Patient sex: M
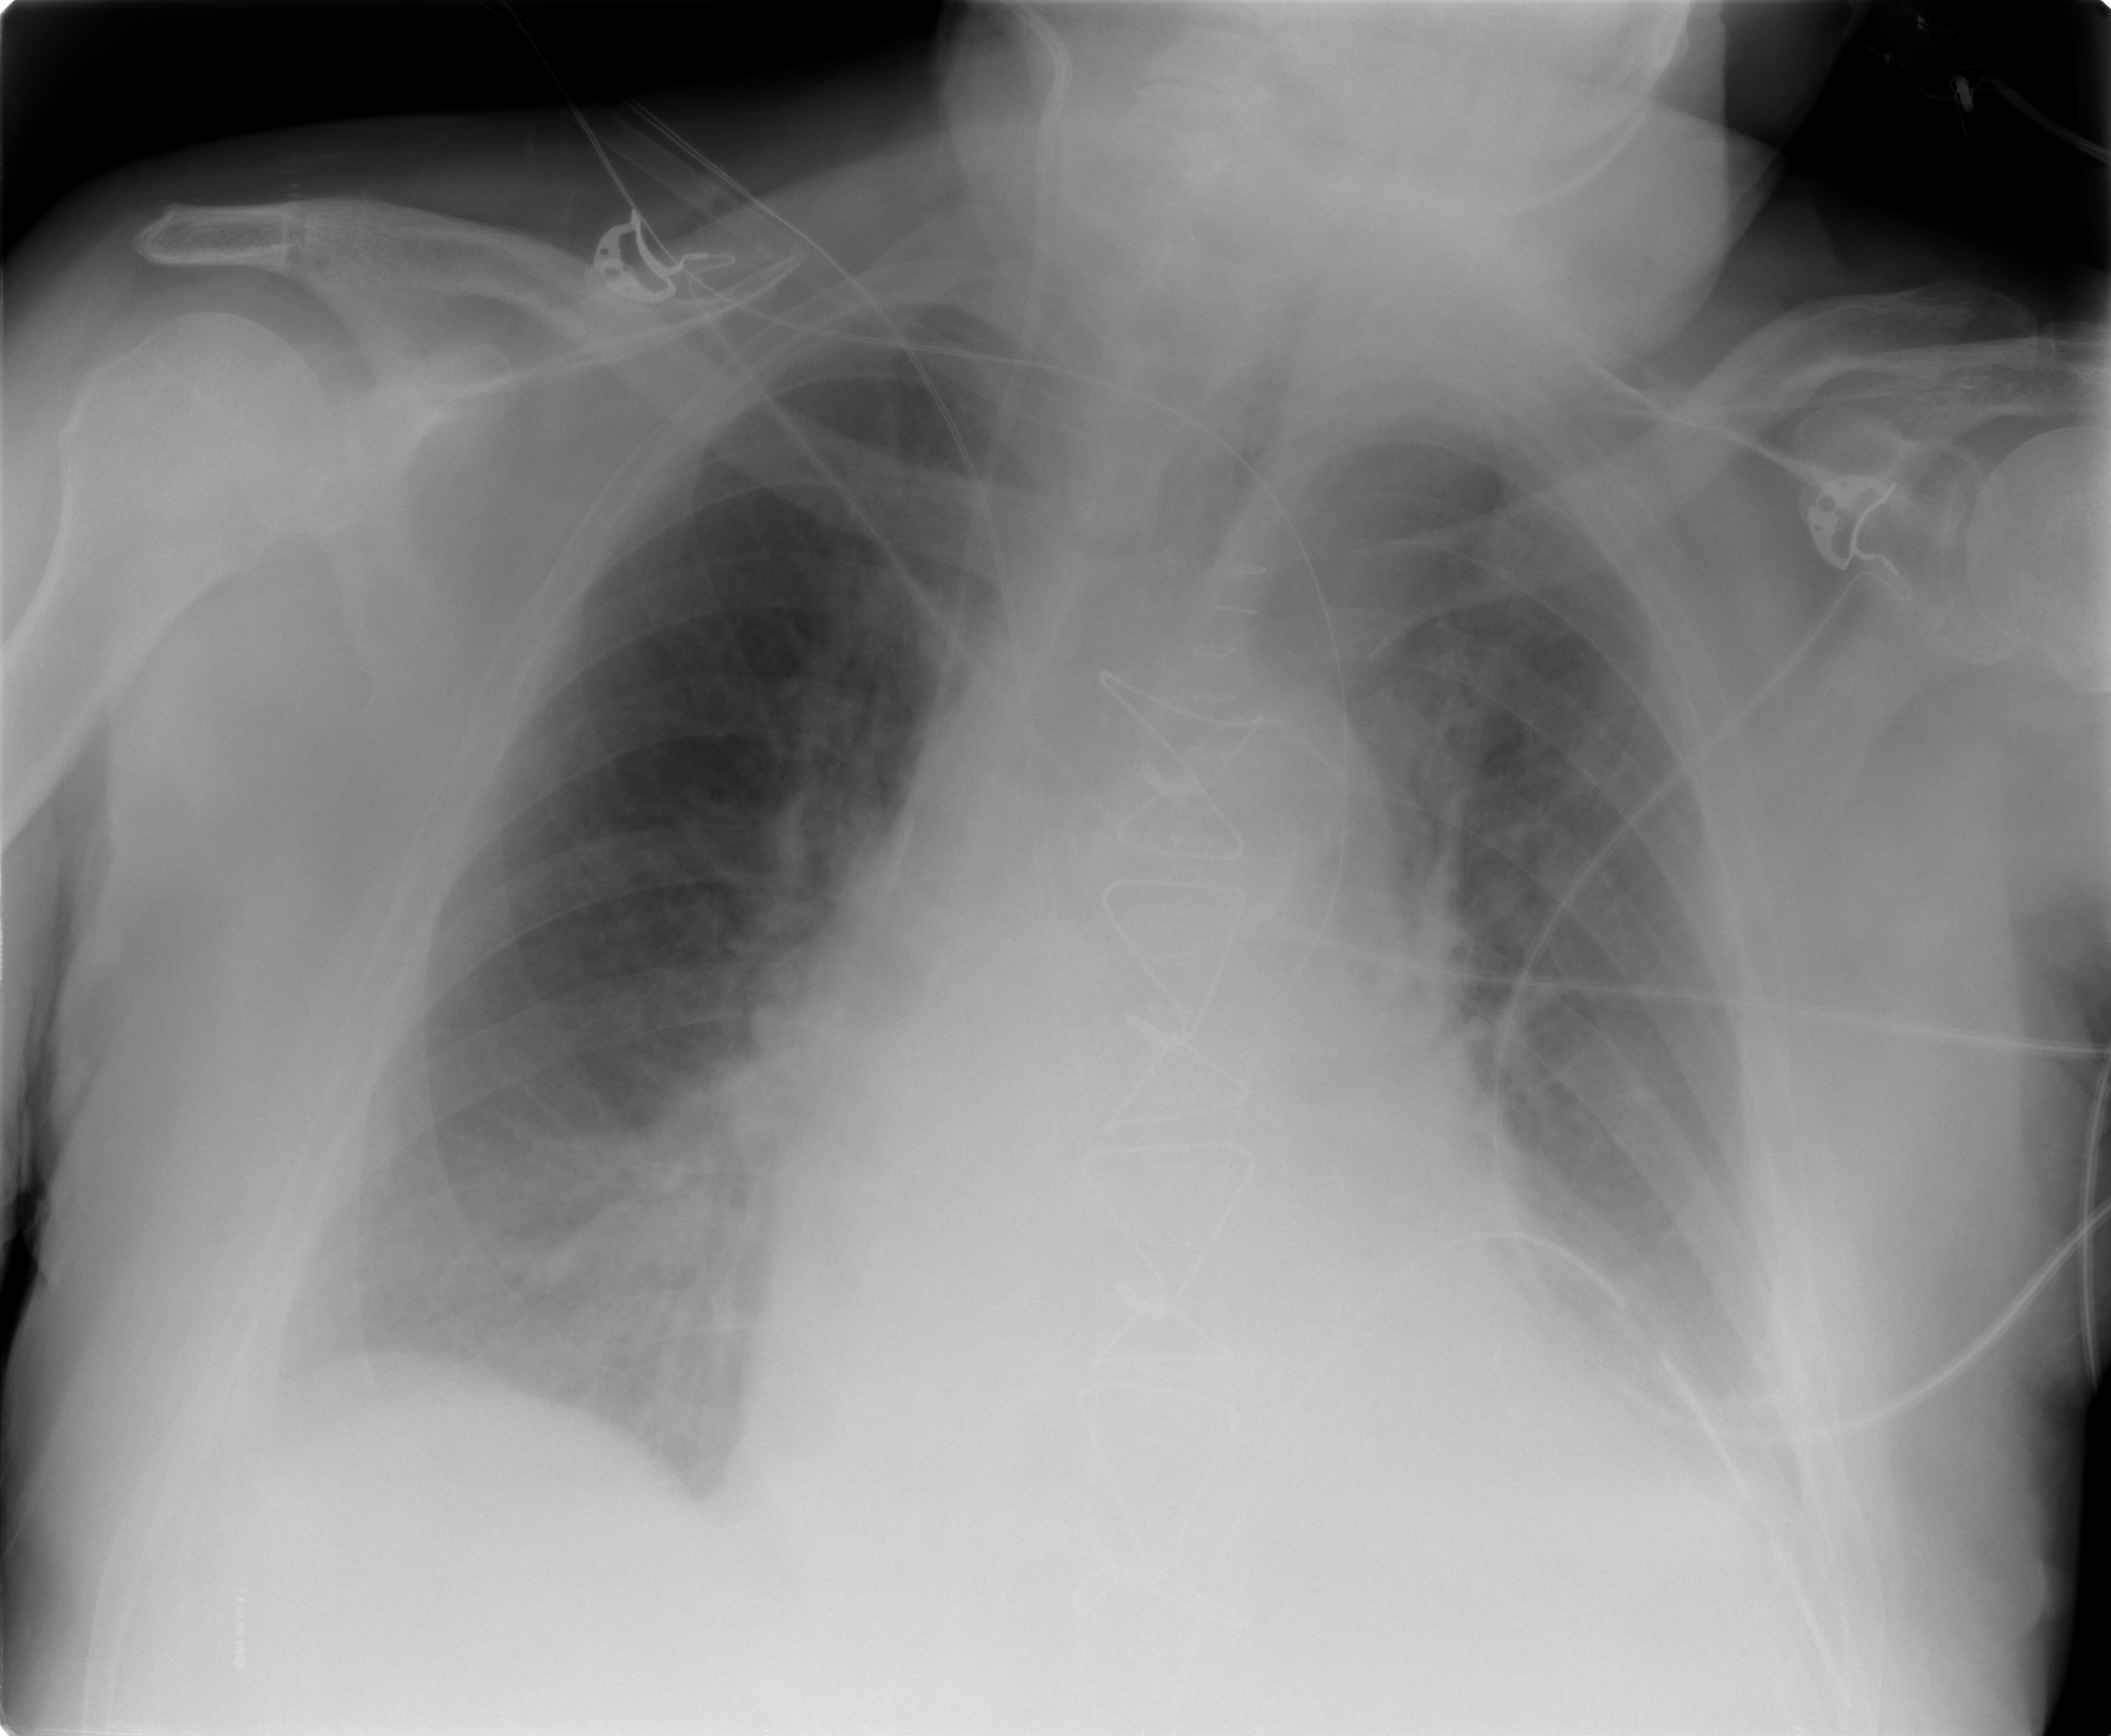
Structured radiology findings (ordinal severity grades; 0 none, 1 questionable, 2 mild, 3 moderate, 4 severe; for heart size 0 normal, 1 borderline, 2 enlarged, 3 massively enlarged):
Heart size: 1
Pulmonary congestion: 0
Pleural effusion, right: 0
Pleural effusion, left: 1
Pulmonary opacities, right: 0
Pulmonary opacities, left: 0
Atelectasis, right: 0
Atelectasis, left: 1